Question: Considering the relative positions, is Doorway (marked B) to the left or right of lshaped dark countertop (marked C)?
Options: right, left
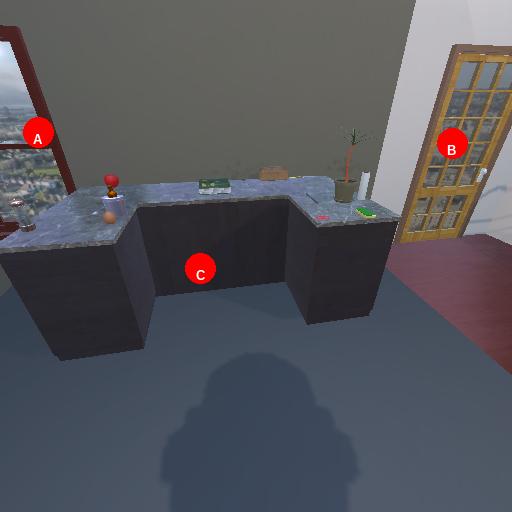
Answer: right